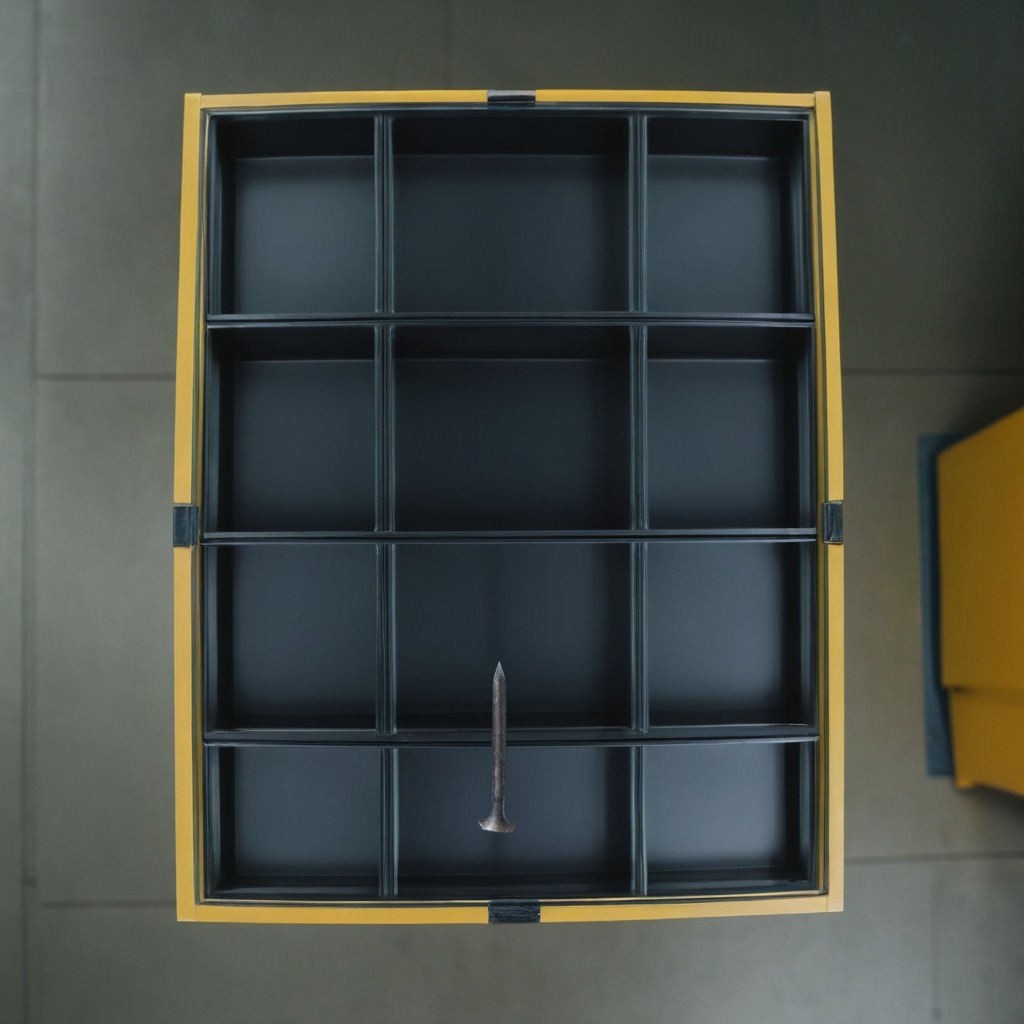
A nail is lying on a toolbox surface in an airplane hangar workshop 8K.